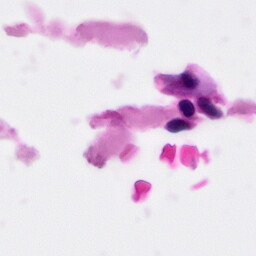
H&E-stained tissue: Pancreatic